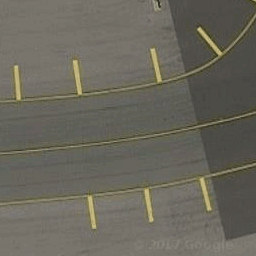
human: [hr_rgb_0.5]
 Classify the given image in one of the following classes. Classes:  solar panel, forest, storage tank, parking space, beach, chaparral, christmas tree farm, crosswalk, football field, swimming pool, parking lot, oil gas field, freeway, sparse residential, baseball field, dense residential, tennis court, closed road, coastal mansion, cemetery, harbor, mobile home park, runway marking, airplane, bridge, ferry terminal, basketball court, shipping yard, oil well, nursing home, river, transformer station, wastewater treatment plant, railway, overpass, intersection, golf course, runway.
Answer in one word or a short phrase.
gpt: runway marking